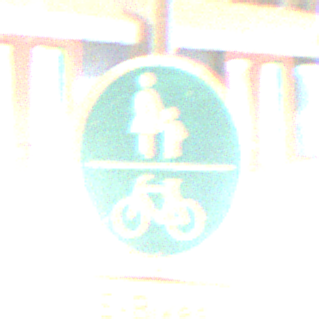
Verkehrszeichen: GemeinsamerGehUndRadweg
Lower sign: BesondereFahrzeugeUndTransportgueter13
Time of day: NotSpecified
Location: Indoor (Urban)
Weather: NotSpecified
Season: NotSpecified
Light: Artificial